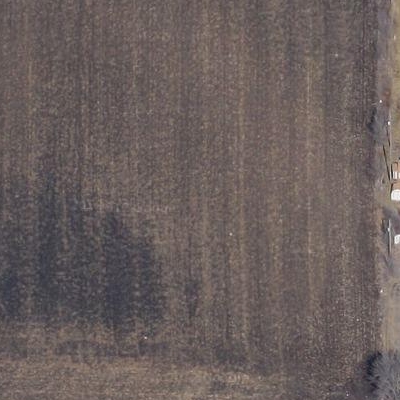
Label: bField